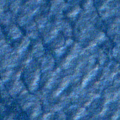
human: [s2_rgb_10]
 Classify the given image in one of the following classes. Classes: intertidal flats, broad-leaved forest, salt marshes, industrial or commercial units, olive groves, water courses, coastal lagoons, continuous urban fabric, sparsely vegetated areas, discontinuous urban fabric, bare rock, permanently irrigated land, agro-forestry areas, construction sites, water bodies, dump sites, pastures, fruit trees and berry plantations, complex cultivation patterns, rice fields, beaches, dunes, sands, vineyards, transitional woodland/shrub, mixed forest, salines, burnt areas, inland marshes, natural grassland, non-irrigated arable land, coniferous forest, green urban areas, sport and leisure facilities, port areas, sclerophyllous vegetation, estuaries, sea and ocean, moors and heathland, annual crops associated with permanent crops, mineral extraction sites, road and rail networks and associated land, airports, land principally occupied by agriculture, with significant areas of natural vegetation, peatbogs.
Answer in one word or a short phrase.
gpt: sea and ocean